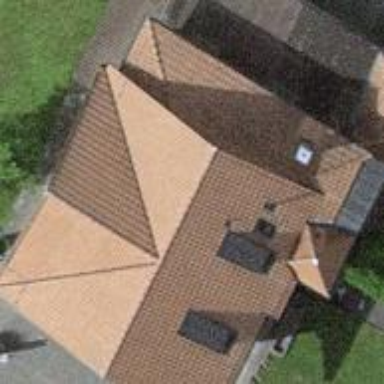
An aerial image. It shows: Simple house.